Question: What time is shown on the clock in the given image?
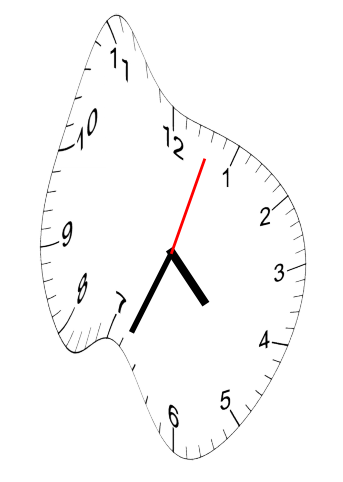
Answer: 04:34:03